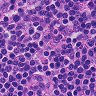
Metastatic tissue present: no